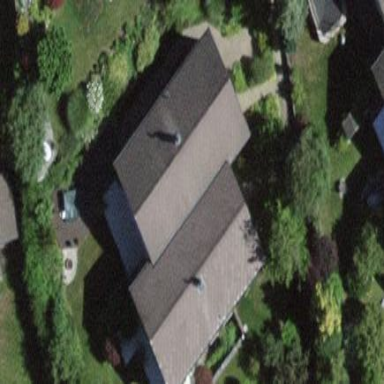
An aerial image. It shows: Simple and straightforward house.